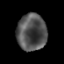
Tissue: prostate
Cell type: T cells
Senescence score: 0.2238
Nuclear area (px): 1061
Mean DAPI intensity: 81.953